Question: Having a simple code
'''
<div id="header">
<div id="headerBox">
<div id="headerText">
</div>
</div>
</div>
'''
with styles
'''
div#header {
display: block;
overflow: hidden;
margin: 0;
padding: 0;
width: 100%;
}
div#headerBox {
padding: 1em;
text-align: center;
white-space: nowrap;
border-bottom: 10px double gray;
}
div#headerText {
background: red;
display: inline-block;
}
'''
and (2.x edge)
'''
function resize(win) {
var size;
var w = $('#headerBox').width();
$('#headerText').html('');
$('#headerBox').css('font-size', 1 + 'px');
$('#headerText').html(
"width of <span style="font-size:2em;">headerBox</span> element is " + w + "px");
while ($('#headerText').width() <= w) {
size = parseInt($('#headerBox').css('font-size').replace(/\D+$/, ''), 10);
$('#headerBox').css('font-size', (size + 1) + 'px');
}
$('#headerBox').css('font-size', size + 'px');
}
$(window).resize(function(e){
resize(this)
});
resize(window);
'''
all together accessible via <URL>,
I experience . When you access the above fiddle, you see that 'headerText' element is too wide. There should be same right padding as is on left side, text should be centered. Once you the window (in the fiddle), text is adjusted as supposed to.
Question is there is incorrect calculation on the very first time?
It seems that 'var w = $('#headerBox').width();' is incorrect calculated.
---

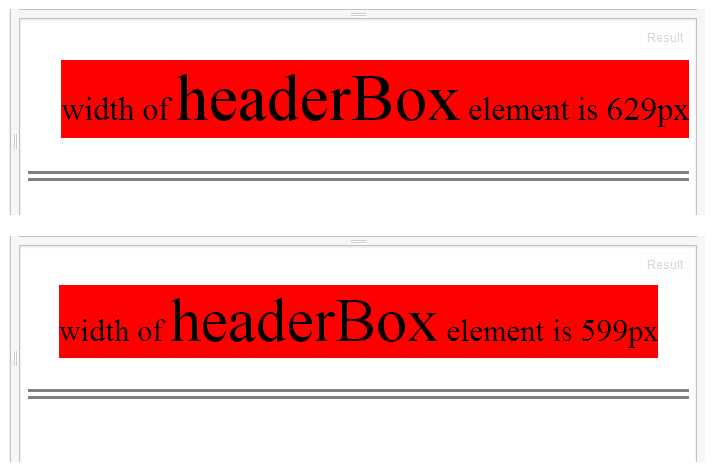
Answer: ### Found the problem:
Due to 'padding: 1em;' for , width of this element changes with change of 'font-size'.
So in 'while' loop I need to work with up-to-date information, not the one I stored at the beginning.
Therefore
'''
var w = $('#headerBox').width();
...
while ($('#headerText').width() <= w) {
...
}
'''
needs to be changed to
'''
while ($('#headerText').width() <= $('#headerBox').width()) {
...
}
'''